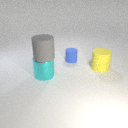
large cyan metal cylinder below large gray rubber cylinder